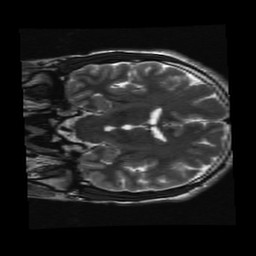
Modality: T2w
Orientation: coronal
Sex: male
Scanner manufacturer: ge
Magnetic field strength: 3 T
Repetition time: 5 s
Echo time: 0.101 s